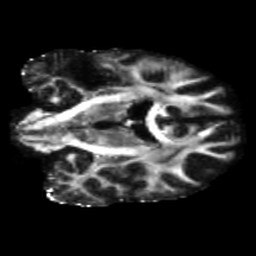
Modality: FA
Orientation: coronal
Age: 47
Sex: male
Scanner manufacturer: siemens
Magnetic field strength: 3 T
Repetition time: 5.47 s
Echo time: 0.0854 s